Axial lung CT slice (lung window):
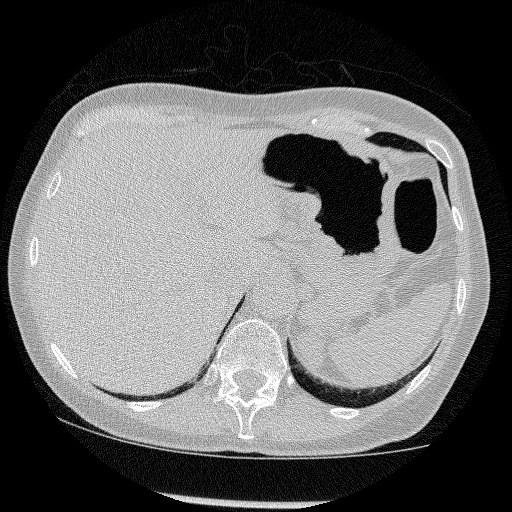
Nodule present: no